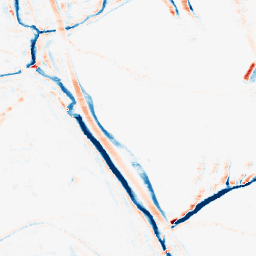
Category: morphological
Decomposition family: morphological_rect
Decomposition parameters: operation: average
width: 10
height: 5
Upsampling method: regularized
Upsampling parameters: scale: 2
lambda_reg: 0.001
Upsampling scale: 2